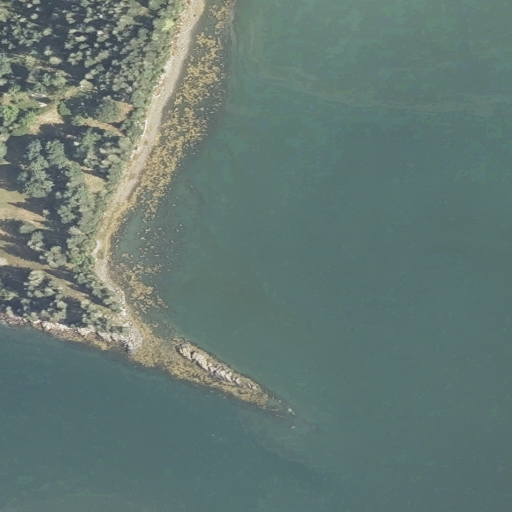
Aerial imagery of cape in Maine named Hal Point containing open water, evergreen forest, herbaceous wetlands, grassland, and low intensity development